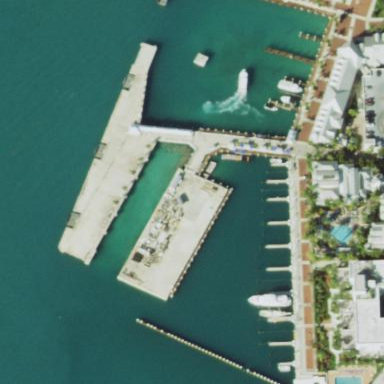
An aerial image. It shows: Industrial port pier made of concrete.